Работа над повышением КПД паросиловых установок является важной частью снижения экономических затрат на поддержание электростанций. Развитие данной отрасли всегда упиралось в сложности технической реализации установок, а также в переход реального газа в жидкую фазу. Инженеры сформулировали следующие требования к веществам, используемым в циклах:
Часть A. Цикл Ренкина с идеальным газом (2.0 балла). Рассмотрим цикл Ренкина с идеальным многоатомным газом. Абсолютные температуры в точках $1$, $2$ и $4$ обозначим за $T_1$, $T_2$ и $T_4$ соответственно. Введём величины $\alpha$ и $\beta$, определяющие соотношение между температурами и давлениями в точках $2$ и $4$: $$\alpha=\cfrac{T_4}{T_2}\qquad \beta=\cfrac{p_4}{p_2} $$
Выразите отведённое от газа за цикл количество теплоты $Q_-$ через $T_1$, $T_2$, $T_4$, $R$, количество вещества газа $\nu$ и показатель адиабаты $\gamma$.
Выразите отношение $T_1/T_4$ через $\alpha$, $\beta$ и $\gamma$.
Часть B. Бинарный газово-пароводяной цикл (2.5 балла). В данной части задачи рассматривается бинарный цикл, представляющий собой комбинацию газового и пароводяного циклов. Считайте известными следующие данные: $$t_1=640^{\circ}\mathrm{C}\quad t_2=40^{\circ}\mathrm{C}\quad t_3=470^{\circ}\mathrm{C}\quad t_4=230^{\circ}\mathrm{C} $$ В изобарных процессах между ртутью и водяным паром происходит теплообмен, так что количество теплоты, отведённое от паров ртути на участке $b_\text{(р)}-c_\text{(р)}$ равно количеству теплоты, подведённому к парам воды на участке $d_\text{(в)}-a_\text{(в)}$: $$-Q_{bc(\text{р})}=Q_{da(\text{в})} $$
Получите выражение для КПД цикла $\eta_1$. Ответ выразите через $\alpha$, $\beta$ и $\gamma$. Найдите численное значение $\eta_1$ при $p_2=15~\text{кПа}$, $p_4=60~\text{кПа}$, $T_2=340~\text{К}$ и $T_4=400~\text{К}$. Как уже говорилось ранее, реальным газам свойственен переход в жидкую фазу. В соответствии с требованиями инженеров к рабочим веществам бинарных циклов, опытным путём было установлено, что вода и ртуть компенсируют недостатки друг друга. Вода не удовлетворяет условию низкой теплоемкости в жидкой фазе и обладает низкой критической температурой, но удовлетворяет условию не слишком низкого значения давления в конденсаторе. Ртуть же имеет невысокое давление насыщенных паров при высоких температурах и высокую критическую температуру при сравнительно невысоком давлении, но очень низкое давление насыщенных паров в конденсаторе. В процессе вода при температурах, близких к критической, обменивается теплом с ртутью при сравнительно невысоких для ртути температурах (порядка $200-300^\circ\mathrm{C}$). Во всех последующих частях задачи рассматриваются циклы с водой и ртутью. Индексами $\text{''(р)''}$ и $\text{''(в)''}$ будем характеризовать ртутный и водяной циклы соответственно. Используйте обозначения, численные данные и приближения, описанные ниже:
Найдите отношение масс ртути и воды $m_\text{(р)}/m_\text{(в)}$, участвующих в цикле.
Используя графики зависимости давления насыщенных паров ртути и воды от температуры, оцените значения давлений $p_{c\text{(р)}}$ и $p_{c\text{(в)}}$.
Найдите КПД ртутного и водяного цикла $\eta_\text{(р)}$ и $\eta_\text{(в)}$ соответственно.
Часть C. Цикл Ренкина с промежуточным перегревом пара (2.0 балла). Температура в точке $1$ равна $t_1=630^{\circ}\mathrm{C}$. В точке $3$ давление в системе равно $p_3=16~\text{кПа}$, а в точке $4$ — $p_4=2{,}8~\text{Мпа}$. Цикл проводится с массой $m_\text{в}=17~\text{кг}$.
Найдите КПД $\eta_\text{гп}$ бинарного газово-пароводяного цикла. Сравните его с $\eta_\text{(р)}$ и $\eta_\text{(в)}$. В действительности, рассмотренный в части $\mathrm{B}$ бинарный цикл работает несколько иначе, поскольку теплоёмкость водяного пара зависит от температуры даже при постоянном давлении. Это связано как с тем, что насыщенный пар воды в действительности не является идеальным газом, так и с тем, что при повышении температуры газа вклад колебательного движения молекул в их кинетическую энергию перестаёт быть пренебрежимо малым, поэтому во всех последующих пунктах задачи считать пар воды идеальным газом уже нельзя. В действительности, молярная теплоёмкость пара воды $C_V$ зависит как от температуры, так и от давления, однако в рамках задачи при поиске элементарного количества теплоты $\delta{Q}$ зависимость $C_V$ от давления можно считать слабой, а также воспользоваться приближением изменения теплоёмкости скачком: $$C_V=\begin{cases} 3R\quad\text{при}\quad{t\leq{180^{\circ}C}}\\ 7R/2\quad\text{при}\quad{t>180^{\circ}C} \end{cases} $$ поскольку теплоёмкость $C_V$ непрерывно зависит и от температуры, и от давления, любое интегральное уравнение состояния в координатах $pT$ (к примеру, уравнение Пуассона для адиабатического процесса), применённое при температуре, большей $t_{crit}\approx200^\circ$, будет давать существенную ошибку и приводить к При температурах, меньших $t_{crit}$, можно с хорошей точностью пользоваться уравнениями состояния даже в координатах $pT$.
Найдите температуры системы в точках $2$, $3$, $4$, $5$ и $6$.
Найдите количество теплоты $Q_+$, подведённое к системе за цикл.
Найдите количество теплоты $Q_-$, отведённое от системы за цикл.
Часть D. Бинарный цикл Ренкина (3.5 балла) Циклы проводятся согласованно и таким образом, что количество теплоты, отведённое от ртути на участке $b_\text{р}-c_\text{р}$ равно количеству теплоты, подведённому к парам воды на участке $e_\text{в}-f_\text{в}$: $$-Q_{bc(\text{р})}=Q_{ef(\text{в})} $$ Процессы $b_\text{р}-c_\text{р}$ и $e_\text{в}-f_\text{в}$ проводятся при одинаковой температуре. Давления в точках $b_\text{в}$, $c_\text{в}$ и $e_\text{в}$ водяного цикла равны соответственно: $$p_{b(\text{в})}=25~\text{кПа}\qquad p_{c(\text{в})}=88~\text{кПа}\qquad p_{e(\text{в})}=1{,}2~\text{МПа} $$ Отношение масс ртути и воды $m_\text{р}/m_\text{в}=10{,}3$
Найдите работу газа $A$ за цикл и его КПД $\eta_2$.
Найдите температуры в точках $b_\text{в}$, $c_\text{в}$, $d_\text{в}$, $e_\text{в}$, $f_\text{в}$ водяного цикла.
Найдите температуру в точке $a_\text{в}$ водяного цикла.
Найдите давление ртути на участке $d_\text{р}-e_\text{р}-a_\text{р}$.
Найдите КПД бинарного цикла Ренкина с ртутью и водой $\eta_3$.
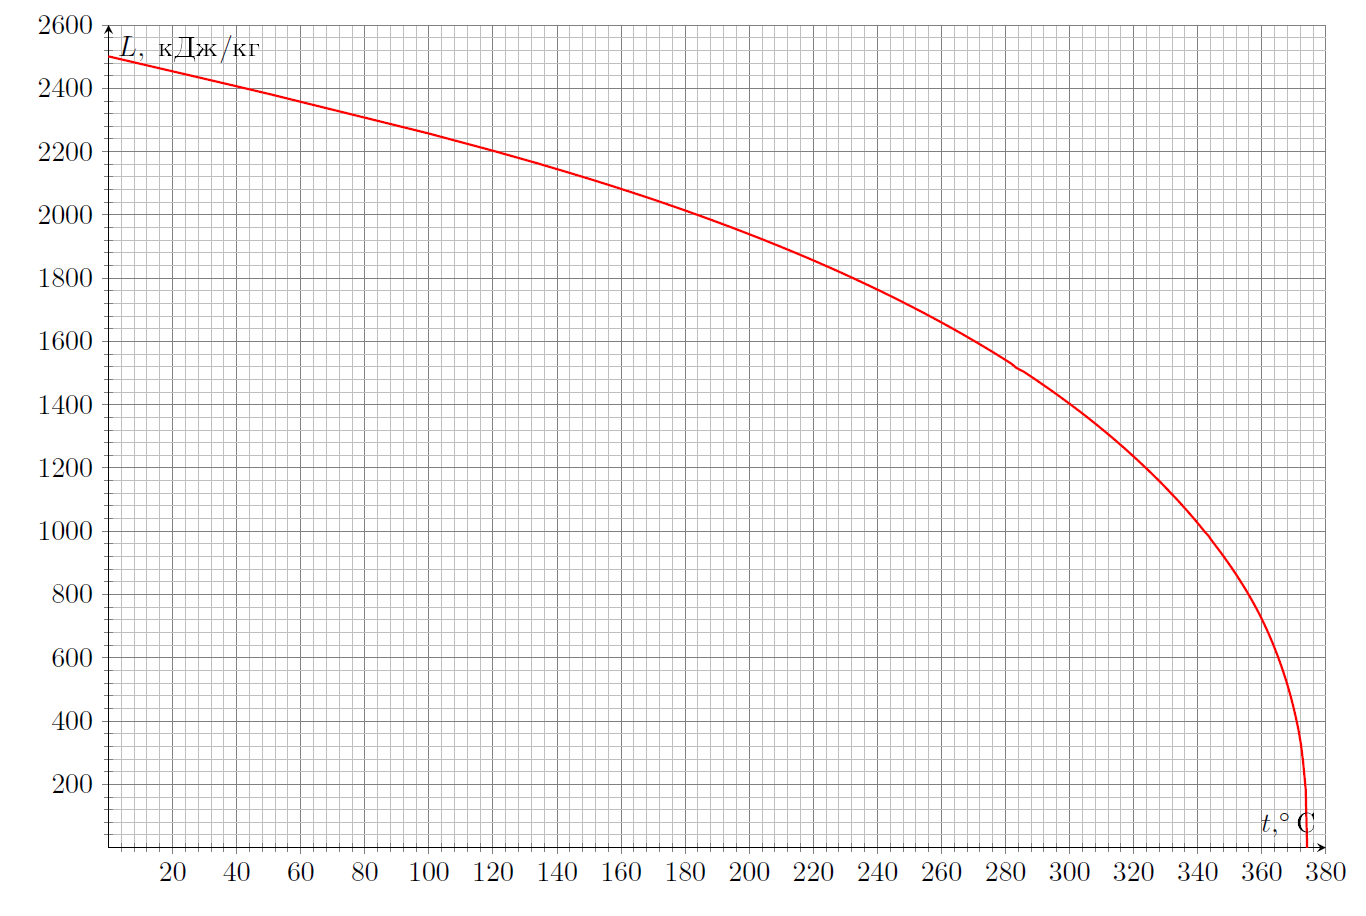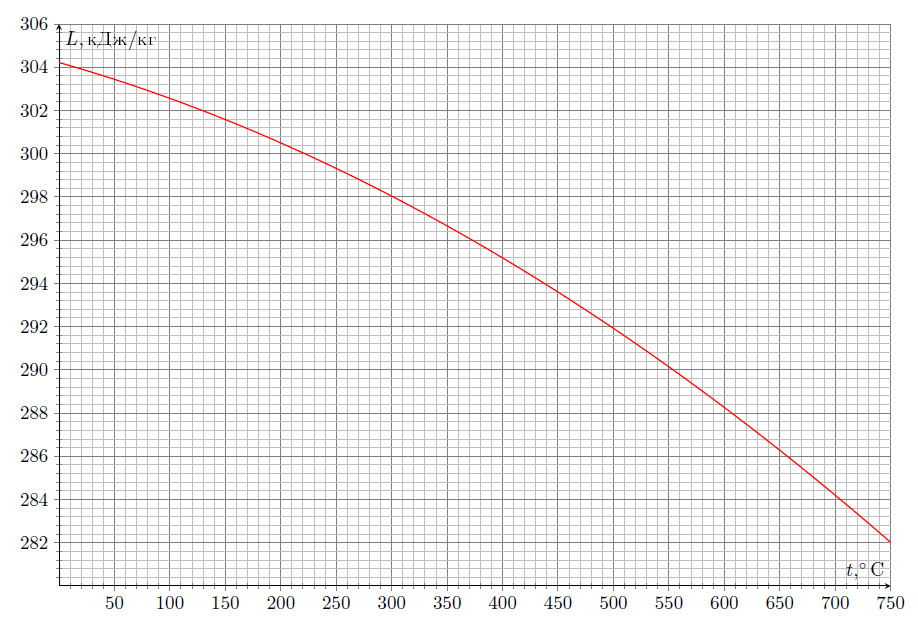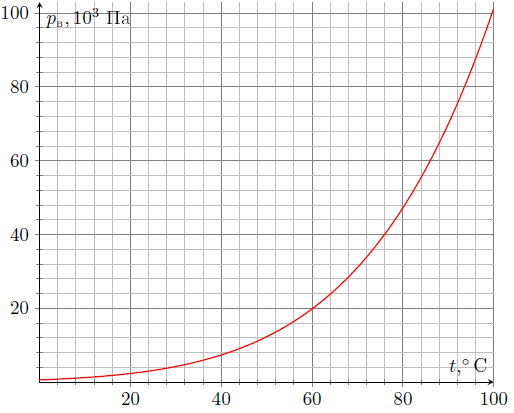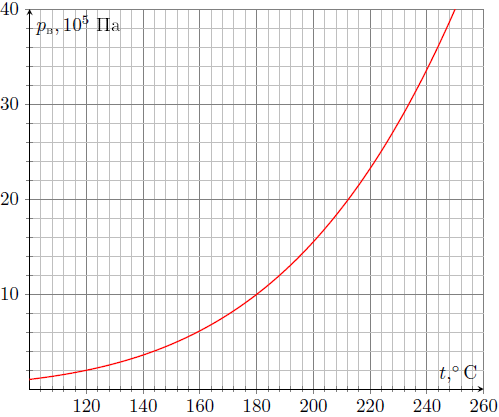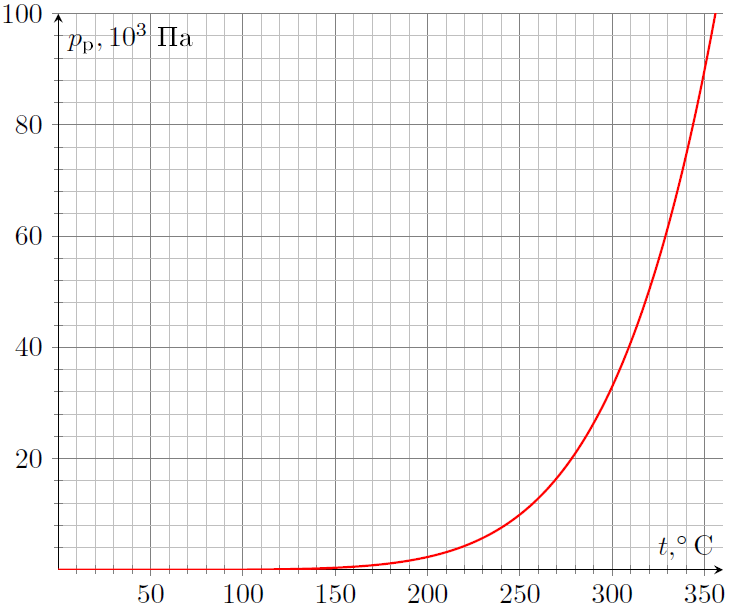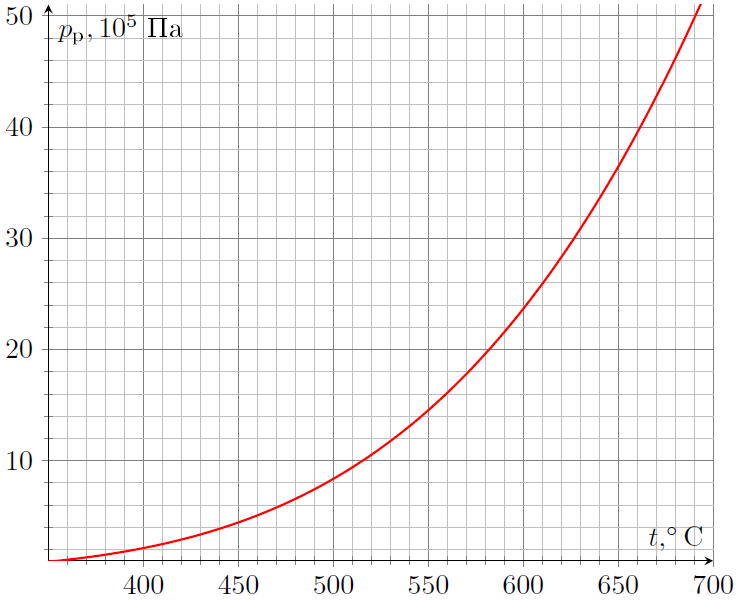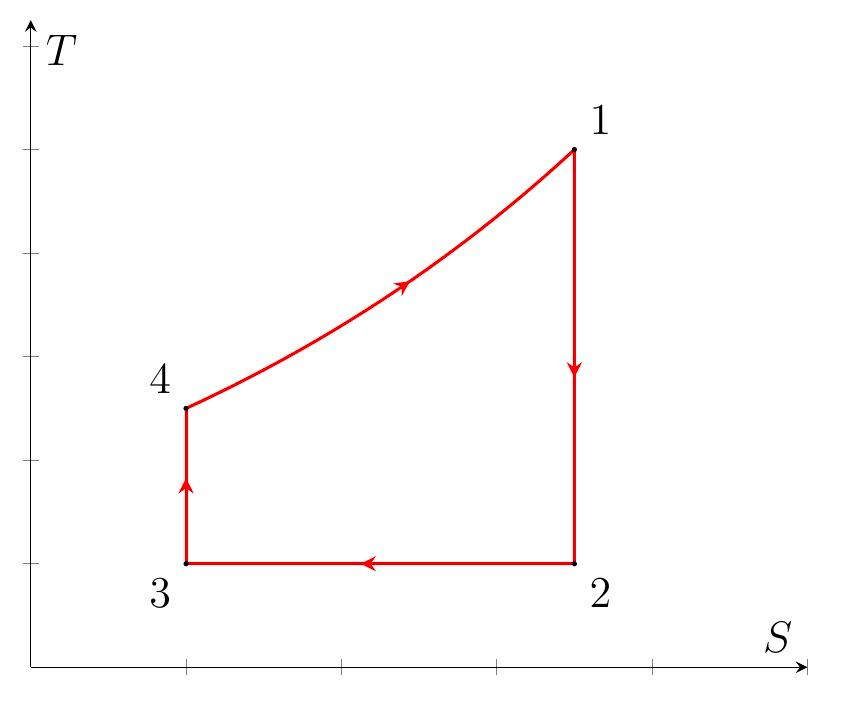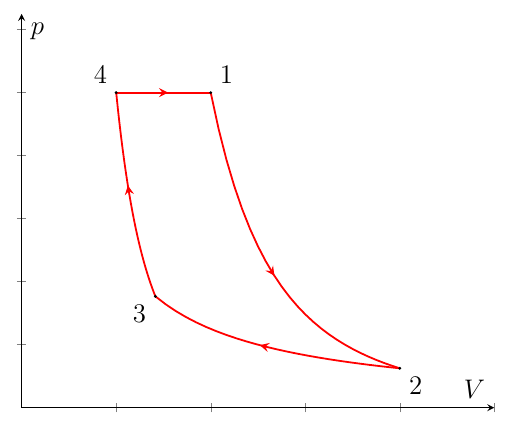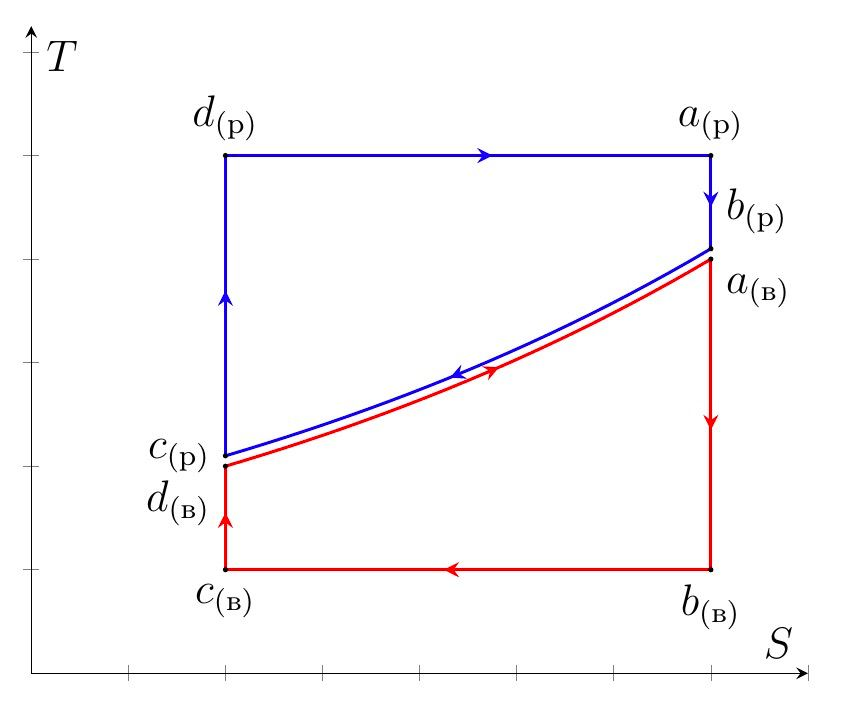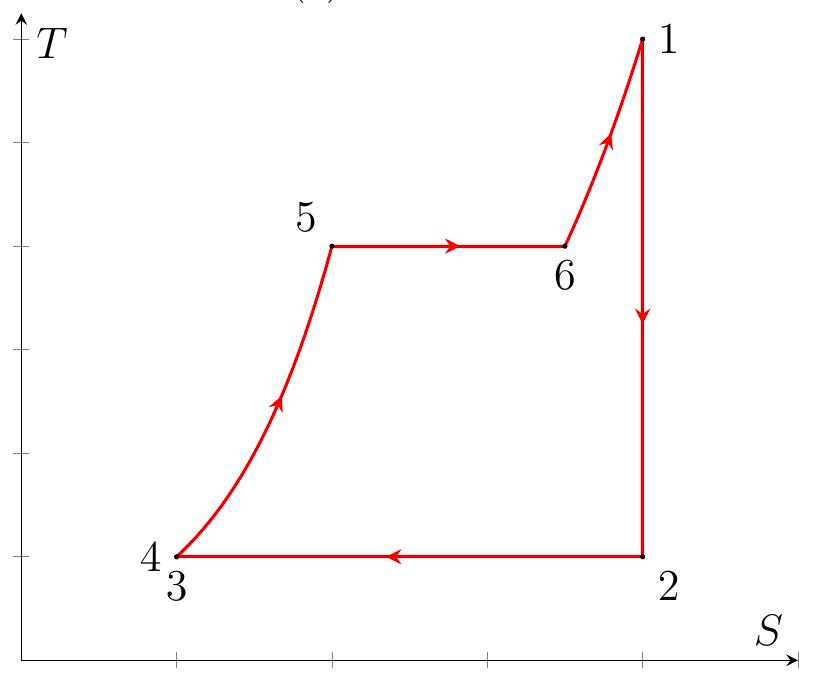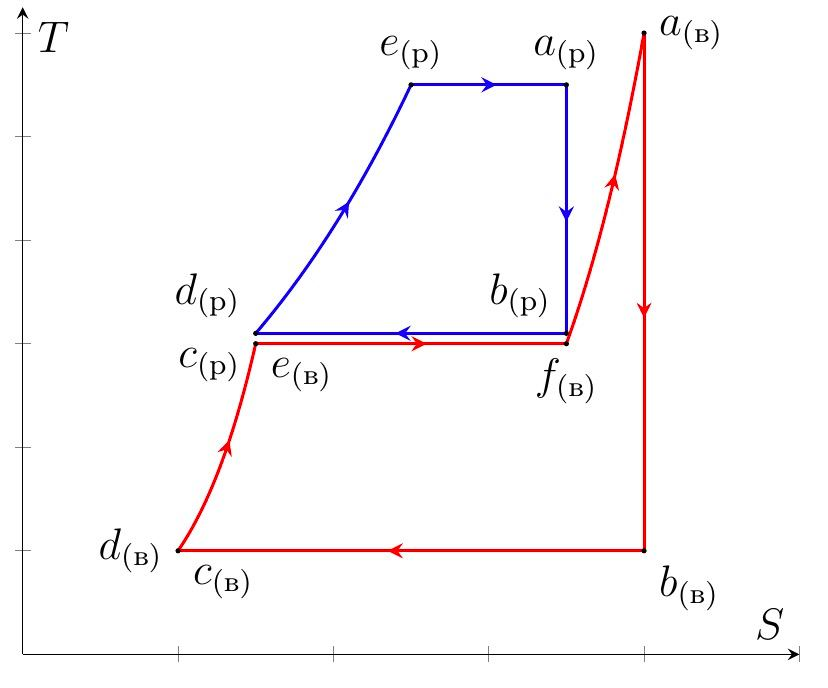
Выразите отведённое от газа за цикл количество теплоты  $Q_-$ через $T_1$, $T_2$, $T_4$, $R$, количество вещества газа $\nu$ и показатель адиабаты $\gamma$.
Решение: Решение в $TS$ координатах.  Тепло отводится от газа в изотермическом процессе, поэтому для $Q_-$ получим: $$Q_-=T_2(S_2-S_3) $$ где $S_2$ и $S_3$ - энтропия газа в точках $2$ и $3$ соответственно. Поскольку изменение энтропии в адиабатических процессах равно нулю: $$S_2-S_3=S_1-S_4=\int\limits_{T_4}^{T_1}\cfrac{\nu C_pdT}{T}=\cfrac{\gamma\nu R}{\gamma-1}\ln\cfrac{T_1}{T_4} $$ откуда находим Решение в $pV$ или $pT$ координатах.  Используем уравнение Менделеева-Клапейрона: $$pV=\nu RT $$ Тепло отводится от газа в изотермическом процессе, в котором $\delta{Q}=\delta{A}$, поэтому: $$\delta{Q}=pdV=\cfrac{\nu RTdV}{V}\Rightarrow Q_-=\nu RT_2\int\limits_{V_3}^{V_2}\cfrac{dV}{V}=\nu RT_2\ln\cfrac{V_2}{V_3} $$ Поскольку процесс $23$ изотермический — $V_2/V_3=p_3/p_2$. Перепишем выражение для $Q_-$: $$Q_-=\nu RT\ln\cfrac{p_3}{p_2} $$ Для идеального газа в квазистатическом адиабатическом процессе верно уравнение Пуассона: $$p\sim{T^{\gamma/(\gamma-1)}} $$ поэтому: $$\begin{cases} \cfrac{p_1}{p_2}=\left(\cfrac{T_1}{T_2}\right)^{\gamma/(\gamma-1)}\\ \cfrac{p_4}{p_3}=\left(\cfrac{T_4}{T_3}\right)^{\gamma/(\gamma-1)} \end{cases} \implies{\cfrac{p_3}{p_2}=\left(\cfrac{T_1}{T_4}\right)^{\gamma/(\gamma-1)}} $$ Поскольку $T_3=T_2$ и $p_4=p_1$. Окончательно:
Ответ: $$Q_-=\cfrac{\gamma \nu RT_2}{\gamma-1}\ln\cfrac{T_1}{T_4} $$  Решение в $pV$ или $pT$ координатах. На диаграмме представлен качественный график процесса в координатах $pV$. Используем уравнение Менделеева-Клапейрона: $$pV=\nu RT $$ Тепло отводится от газа в изотермическом процессе, в котором $\delta{Q}=\delta{A}$, поэтому: $$\delta{Q}=pdV=\cfrac{\nu RTdV}{V}\Rightarrow Q_-=\nu RT_2\int\limits_{V_3}^{V_2}\cfrac{dV}{V}=\nu RT_2\ln\cfrac{V_2}{V_3} $$ Поскольку процесс $23$ изотермический — $V_2/V_3=p_3/p_2$. Перепишем выражение для $Q_-$: $$Q_-=\nu RT\ln\cfrac{p_3}{p_2} $$ Для идеального газа в квазистатическом адиабатическом процессе верно уравнение Пуассона: $$p\sim{T^{\gamma/(\gamma-1)}} $$ поэтому: $$\begin{cases} \cfrac{p_1}{p_2}=\left(\cfrac{T_1}{T_2}\right)^{\gamma/(\gamma-1)}\\ \cfrac{p_4}{p_3}=\left(\cfrac{T_4}{T_3}\right)^{\gamma/(\gamma-1)} \end{cases} \implies{\cfrac{p_3}{p_2}=\left(\cfrac{T_1}{T_4}\right)^{\gamma/(\gamma-1)}} $$ Поскольку $T_3=T_2$ и $p_4=p_1$. Окончательно:
Ответ: $$Q_-=\cfrac{\gamma \nu RT_2}{\gamma-1}\ln\cfrac{T_1}{T_4} $$

Выразите отношение $T_1/T_4$ через $\alpha$, $\beta$ и $\gamma$.
Решение: Запишем уравнение адиабаты для процесса $1-2$ в координатах $pT$: $$p^{1-\gamma}T^\gamma=const\Rightarrow{\cfrac{T_1}{T_2}=\left(\cfrac{p_1}{p_2}\right)^{\frac{\gamma-1}{\gamma}}} $$ Поскольку $p_1=p_4$ $$\cfrac{T_1}{T_2}=\beta^{\frac{\gamma-1}{\gamma}} $$ Также, поскольку $T_2=T_4/\alpha$:
Ответ: $$\cfrac{T_1}{T_4}=\cfrac{\beta^{\frac{\gamma-1}{\gamma}}}{\alpha} $$

Получите выражение для КПД цикла $\eta_1$. Ответ выразите через $\alpha$, $\beta$ и $\gamma$.  Найдите численное значение $\eta_1$ при $p_2=15~\text{кПа}$, $p_4=60~\text{кПа}$, $T_2=340~\text{К}$ и $T_4=400~\text{К}$.
Решение: Поскольку $Q_+=C_p(T_1-T_4)$, имеем: $$\eta_1=1-\cfrac{C_pT_2\ln(T_1/T_4)}{C_p(T_1-T_4)} $$ откуда Для $\alpha$ и $\beta$ имеем: $$\alpha=\cfrac{20}{17}\qquad \beta=4 $$ откуда:
Ответ: $$\eta_1=1-\cfrac{\ln\left(\beta^{\frac{\gamma-1}{\gamma}}/\alpha\right)}{\beta^{\frac{\gamma-1}{\gamma}}-\alpha} $$  Для $\alpha$ и $\beta$ имеем: $$\alpha=\cfrac{20}{17}\qquad \beta=4 $$ откуда:
Ответ: $$\eta_1=0{,}226 $$

Найдите отношение масс ртути и воды $m_\text{(р)}/m_\text{(в)}$, участвующих в цикле.
Решение: Решение в $TS$ координатах.  Поскольку количества теплоты, полученные и отданные водяным и ртутным парами соответственно в изобарных политропных процессах одинаковы при одинаковых изменениях температурах - теплоёмкости в изобарных процессах также одинаковы: $$C_{p\text{(в)}}=\cfrac{m_\text{(в)}\gamma_\text{(в)}R}{\mu_\text{(в)}(\gamma_\text{(в)}-1)}=\cfrac{m_\text{(р)}\gamma_\text{(р)}R}{\mu_\text{(р)}(\gamma_\text{(р)}-1)}=C_{p\text{(р)}} $$ откуда:
Ответ: $$\cfrac{m_\text{(р)}}{m_\text{(в)}}=\cfrac{\mu_\text{(р)}}{\mu_\text{(в)}}\cfrac{\gamma_\text{(р)}-1}{\gamma_\text{(р)}}\cfrac{\gamma_\text{(в)}}{\gamma_\text{(в)}-1}=17{,}81 $$

Используя графики зависимости давления насыщенных паров ртути и воды от температуры, оцените значения давлений $p_{c\text{(р)}}$ и $p_{c\text{(в)}}$.
Решение: Искомые давления равны давлениям насыщенных паров при температурах $t_4$ для ртути и $t_2$ для воды. Из графиков находим:
Ответ: $$p_{c\text{(р)}}=6~\text{кПа} $$
Ответ: $$p_{c\text{(в)}}\approx{7-8~\text{кПа}} $$

Найдите КПД ртутного и водяного цикла $\eta_\text{(р)}$ и $\eta_\text{(в)}$ соответственно.
Решение: Примечание: во всех пунктах далее подразумевается, что $T_i=t_i+T_0$, где $T_0=273~\text{К}$. Изменение энтропии в изотермических и изобарных процессах одинаковы, поэтому: $$\Delta{S}=\int\limits_{T_4}^{T_3}\cfrac{C_pdT}{T}=C_p\ln\cfrac{T_3}{T_4} $$ Количество теплоты, полученное ртутью в изотермическом процессе, равно: $$Q_{+\text{(р)}}=T_1\Delta{S} $$ Количество теплоты, отданное водяным паром в изотермическом процессе, равно: $$Q_{-\text{(в)}}=T_2\Delta{S} $$ В изобарном процессе водяной пар получает а ртуть отдаёт количество теплоты $Q_p$, равное: $$Q_p=C_p(T_3-T_4) $$ поэтому ответы для $\eta_\text{(р)}$ и $\eta_\text{(в)}$ следующие:
Ответ: $$\eta_\text{(р)}=1-\cfrac{T_3-T_4}{T_1\ln(T_3/T_4)}=0{,}326 $$
Ответ: $$\eta_\text{(в)}=1-\cfrac{T_2\ln(T_3/T_4)}{T_3-T_4}=0{,}491 $$

Найдите КПД $\eta_\text{гп}$ бинарного газово-пароводяного цикла. Сравните его с $\eta_\text{(р)}$ и $\eta_\text{(в)}$.
Решение: Решение в $TS$ координатах. Поскольку в изобарном процессе газы обмениваются теплом друг с другом - к системе, участвующей в бинарном цикле, извне подводится тепло только в ртутном изотермическом процессе. Тогда КПД бинарного цикла такой же, как и у цикла Карно, состоящего из двух изотерм и двух адиабат с температурами $T_1$ и $T_2$: $$\eta_\text{Карно}=1-\cfrac{T_\text{х}}{T_\text{н}} $$ Окончательно:
Ответ: $$\eta_\text{гп}=1-\cfrac{T_2}{T_1}=0{,}657>\eta_\text{(р)}{,}\eta_\text{(в)} $$

Найдите температуры системы в точках $2$, $3$, $4$, $5$ и $6$.
Решение: Поскольку процесс $23$ изотермический, а изменением температуры на участке $34$ по условию можно пренебречь - температуры $t_2$, $t_3$ и $t_4$ равны температуре насыщенного пара при давлении $p_3=16~\text{кПа}$, т. е: Температуры системы в точках $5$ и $6$ соответствуют температуре насыщенного пара при давлении $p_4=2{,}8~\text{МПа}$, т. е:
Ответ: $$t_2=t_3=t_4=t'_1=55^{\circ}\mathrm{C} $$  Температуры системы в точках $5$ и $6$ соответствуют температуре насыщенного пара при давлении $p_4=2{,}8~\text{МПа}$, т. е:
Ответ: $$t_5=t_6=t'_2=230^{\circ}\mathrm{C} $$

Найдите количество теплоты $Q_+$, подведённое к системе за цикл.
Решение: На участке $4-5$ жидкость нагревается, на участке $5-6$ - испаряется, а участок $6-1$ соответствует перегреванию водяного пара. Тогда для $Q_+$ имеем: $$Q_+=cm(t_5-t_4)+L(t_5)m+\cfrac{\gamma_\text{(в)}mR(t_1-t_6)}{\mu_{\text{(в)}}(\gamma_\text{(в)}-1)} $$ Поскольку $t_6>180^{\circ}\mathrm{C}$ - показатель адиабаты водяного пара равен $9/7$. Подставляя численные значения, находим:
Ответ: $$Q_+=57{,}35~\text{МДж} $$

Найдите количество теплоты $Q_-$, отведённое от системы за цикл.
Решение: Количество теплоты, отданное за цикл в изотермическом процессе, равняется: $$Q_-=T_2(S_2-S_3) $$ Найдём изменение энтропии другим способом, учитывая, что процессы $1-2$ и $3-4$ являются адиабатными: $$S_2-S_3=S_5-S_4+S_6-S_5+S_1-S_6=m\left(c\ln\cfrac{T_5}{T_4}+\cfrac{L(t_5)}{T_5}+\cfrac{\gamma_\text{(в)}R}{\mu_\text{(в)}(\gamma_\text{(в)}-1)}\ln\cfrac{T_1}{T_6}\right) $$ Таким образом: $$Q_-=mT_2\left(c\ln\cfrac{T_5}{T_4}+\cfrac{L(t_5)}{T_5}+\cfrac{\gamma_\text{(в)}R}{\mu_\text{(в)}(\gamma_\text{(в)}-1)}\ln\cfrac{T_1}{T_6}\right) $$ Подставляя численные значение, находим:
Ответ: $$Q_-=36{,}83~\text{МДж} $$

Найдите работу газа $A$ за цикл и его КПД $\eta_2$.
Решение: Воспользуемся законом сохранения энергии: $$A=Q_+-Q_- $$ откуда: По определению: $$\eta_2=\cfrac{A}{Q_+}=1-\cfrac{Q_-}{Q_+} $$ откуда:
Ответ: $$A=20{,}52~\text{МДж} $$  По определению: $$\eta_2=\cfrac{A}{Q_+}=1-\cfrac{Q_-}{Q_+} $$ откуда:
Ответ: $$\eta_2=0{,}358 $$

Найдите температуры в точках $b_\text{в}$, $c_\text{в}$, $d_\text{в}$, $e_\text{в}$, $f_\text{в}$ водяного цикла.
Решение: Температуры в точках $b_{(\text{в})}$, $c_{(\text{в})}$ и $d_{(\text{в})}$ одинаковы и равны температуре насыщенного пара воды при давлении $p_{c(\text{в})}$: Температуры в точках $e_{(\text{в})}$ и $f_{(\text{в})}$ одинаковы и равны температуре насыщенного пара воды при давлении $p_{e(\text{в})}$:
Ответ: $$t_{b(\text{в})}=t_{c(\text{в})}=t_{d(\text{в})}=t_1=96^{\circ}\mathrm{C} $$  Температуры в точках $e_{(\text{в})}$ и $f_{(\text{в})}$ одинаковы и равны температуре насыщенного пара воды при давлении $p_{e(\text{в})}$:
Ответ: $$t_{e(\text{в})}=t_{f(\text{в})}=t_2=188^{\circ}\mathrm{C} $$

Найдите температуру в точке $a_\text{в}$ водяного цикла.
Решение: Поскольку процессы $a_\text{в}-b_\text{в}$ и $c_\text{в}-d_\text{в}$ являются адиабатическими - изменение энтропии на участках $d_\text{в}-e_\text{в}-f_\text{в}-a_\text{в}$ равно изменению энтропии на участке $c_\text{в}-b_\text{в}$: $$S_{b\text{(в)}}-S_{c\text{(в)}}=S_{e\text{(в)}}-S_{d\text{(в)}}+S_{f\text{(в)}}-S_{e\text{(в)}}+S_{a\text{(в)}}-S_{f\text{(в)}} $$ Для изменении энтропии воды на участках $d_\text{в}-e_\text{в}-f_\text{в}-a_\text{в}$ имеем: $$S_{a\text{(в)}}-S_{d\text{(в)}}=m_\text{в}\left(c_\text{в}\ln\cfrac{T_2}{T_1}+\cfrac{L_\text{в}(T_2)}{T_2}+\cfrac{\gamma_\text{в}R}{\mu_\text{в}(\gamma_\text{в}-1)}\ln\cfrac{T_{a\text{(в)}}}{T_2}\right) $$ Для изменения энтропии на участке $c_\text{в}-b_\text{в}$ имеем: $$S_{b\text{(в)}}-S_{c\text{(в)}}=\cfrac{m_\text{в}L_\text{в}(T_1)}{T_1}+\cfrac{A_\text{пар}}{T_1} $$ где $A_\text{пар}$ - работа водяного пара при расширении. Найдём её: $$A_\text{пар}=\int\limits_{V_0}^{V_\text{к}}pdV=\nu RT\int\limits_{V_0}^{V_\text{к}}\cfrac{dV}{V}=\nu RT\ln\cfrac{V_\text{к}}{V_0} $$ Поскольку пар расширяется по изотерме: $$\cfrac{V_\text{к}}{V_0}=\cfrac{p_0}{p_\text{к}}=\cfrac{p_{c\text{(в)}}}{p_{b\text{(в)}}} $$ Мы получили уравнение, содержащее $T_a$: $$\cfrac{L_\text{в}(T_1)}{T_1}+\cfrac{R}{\mu_\text{в}}\ln\cfrac{p_{c\text{(в)}}}{p_{b\text{(в)}}}=c_\text{в}\ln\cfrac{T_2}{T_1}+\cfrac{L_\text{в}(T_2)}{T_2}+\cfrac{\gamma_\text{в}R}{\mu_\text{в}(\gamma_\text{в}-1)}\ln\cfrac{T_{a\text{(в)}}}{T_2} $$ Найдём численные $L_\text{в}(T_1)$ и $L_\text{в}(T_2)$: $$L_\text{в}(T_1)=2{,}27~\text{МДж}\qquad L_\text{в}(T_2)=1{,}98~\text{МДж} $$ Окончательно получим:
Ответ: $$t_{a\text{(в)}}\approx{677^{\circ}\mathrm{C}} $$

Найдите давление ртути на участке $d_\text{р}-e_\text{р}-a_\text{р}$.
Решение: Обозначим температуру в точке $e_\text{р}$ за $T_4$. Тогда для изменения энтропии на участке $d_\text{р}-e_\text{р}-a_\text{р}$ имеем: $$S_{a\text{(р)}}-S_{d\text{(р)}}=m_\text{р}\left(c_\text{р}\ln\cfrac{T_4}{T_2}+\cfrac{L_\text{р}(T_4)}{T_4}\right) $$ С другой стороны, это же изменение энтропии равно изменению энтропии на участке $c_\text{р}-b_\text{р}$, которое, в свою очередь, равно изменению энтропии воды на участке $e_\text{в}-f_\text{в}$: $$S_{f\text{(в)}}-S_{f\text{(в)}}=\cfrac{m_\text{в}L_\text{в}(T_2)}{T_2} $$ Приравнивая, получим зависимость $L_\text{р}(T_4)$: $$L_\text{р}(T_4)=\cfrac{m_\text{в}L_\text{в}(T_2)T_4}{m_\text{р}T_2}-c_\text{р}T_4\ln\cfrac{T_2}{T_4} $$ Построим данную функцию на границе зависимости $L_\text{р}(t)$ и найдём решение: $$t_4\approx 610^{\circ}\mathrm{C} $$ Сразу определим $L_\text{р}(t_4)$: $$L_\text{р}(t_4)\approx 288~\text{кДж}/\text{кг} $$ Давление ртути на искомом участке равно давлению насыщенного пара ртути при данной температуре. Окончательно имеем:
Ответ: $$p_{e\text{(р)}}\approx 2{,}6~\text{МПа} $$

Найдите КПД бинарного цикла Ренкина с ртутью и водой $\eta_3$.
Решение: Ртуть на участке $b_\text{р}-c_\text{р}$ обменивается теплом с водой на участке $e_\text{в}-f_\text{в}$, поэтому извне подводится тепло к ртути на участке $d_\text{р}-e_\text{р}-a_\text{р}$, а также к воде на участках $d_\text{в}-e_\text{в}$ и $f_\text{в}-a_\text{в}$. Тогда для подведённого количества теплоты на единицу массы воды $Q_{+3}/m_\text{в}$ получим: $$\cfrac{Q_{+3}}{m_\text{в}}=\left(c_\text{в}(t_2-t_1)+\cfrac{\gamma_\text{в}R(t_3-t_2)}{\mu_\text{в}(\gamma_\text{в}-1)}\right)+\cfrac{m_\text{р}}{m_\text{в}}\left(c_\text{р}(t_4-t_2)+L_\text{р}(t_4)\right)\approx{4{,}976~\cfrac{\text{МДж}}{\text{кг}}} $$ Тепло в системе отводится только от воды на участке $b_\text{в}-c_\text{в}$, поэтому для отведённого количества теплоты на единицу массы воды $Q_{-3}/m_\text{в}$ имеем: $$\cfrac{Q_{-3}}{m_\text{в}}=\cfrac{T_1(S_{b\text{(в)}}-S_{c\text{(в)}})}{m_\text{в}} $$ Из результатов пункта $\mathrm{D2}$: $$\cfrac{S_{b\text{в}}-S_{c\text{в}}}{m_\text{в}}=\left(c_\text{в}\ln\cfrac{T_2}{T_1}+\cfrac{L_\text{в}(T_2)}{T_2}+\cfrac{\gamma_\text{в}R}{\mu_\text{в}(\gamma_\text{в}-1)}\ln\cfrac{T_{a\text{(в)}}}{T_2}\right) $$ Откуда: $$\cfrac{Q_{-3}}{m_\text{в}}=T_1\left(c_\text{в}\ln\cfrac{T_2}{T_1}+\cfrac{L_\text{в}(T_2)}{T_2}+\cfrac{\gamma_\text{в}R}{\mu_\text{в}(\gamma_\text{в}-1)}\ln\cfrac{T_{a\text{(в)}}}{T_2}\right)\approx{2{,}484~\cfrac{\text{МДж}}{Кг}} $$ Окончательно:
Ответ: $$\eta_3\approx{0{,}50} $$
Темы:
T, Термодинамика, Сборы XY, X, КПД, Энтропия, Циклы, Фазовые переходы, 2023